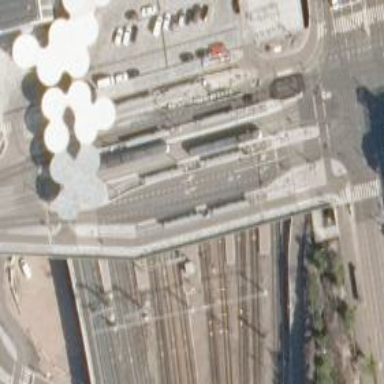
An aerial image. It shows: Bus station.